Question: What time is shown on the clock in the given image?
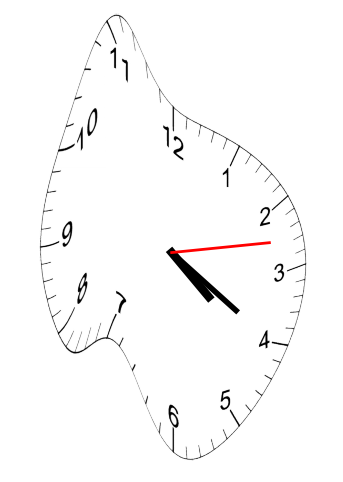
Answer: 04:20:13